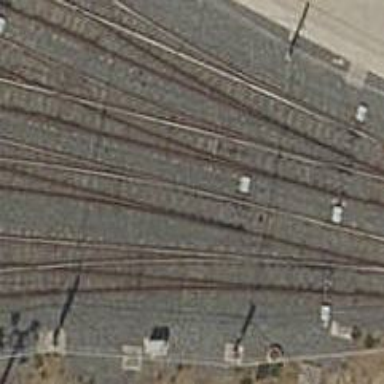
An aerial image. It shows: Railway switch.